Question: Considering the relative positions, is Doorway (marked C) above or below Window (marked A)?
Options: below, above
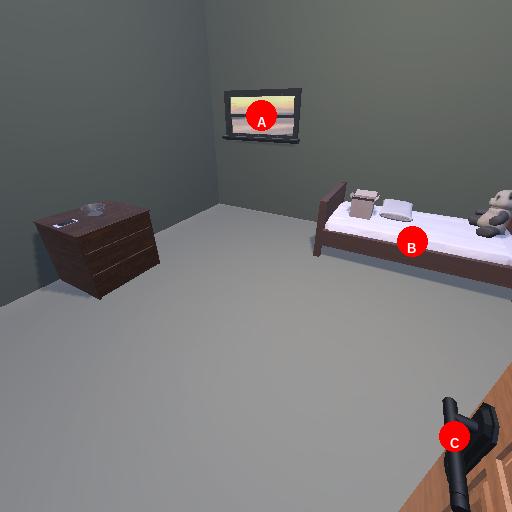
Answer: below